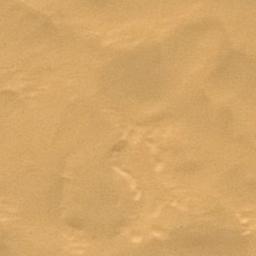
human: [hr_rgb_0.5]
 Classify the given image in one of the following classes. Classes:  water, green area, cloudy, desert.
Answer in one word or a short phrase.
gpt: desert